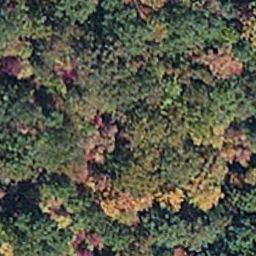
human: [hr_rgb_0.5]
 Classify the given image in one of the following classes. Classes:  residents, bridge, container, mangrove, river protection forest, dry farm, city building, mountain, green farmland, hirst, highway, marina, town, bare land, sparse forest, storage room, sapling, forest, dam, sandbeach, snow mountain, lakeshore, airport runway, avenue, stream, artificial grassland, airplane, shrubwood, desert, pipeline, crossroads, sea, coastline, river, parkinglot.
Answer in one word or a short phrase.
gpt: mangrove